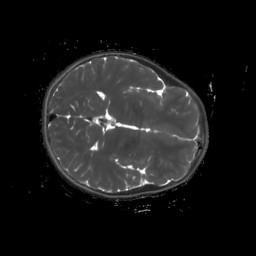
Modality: T2map
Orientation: axial
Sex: male
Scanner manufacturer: siemens
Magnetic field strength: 3 T
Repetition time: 4 s